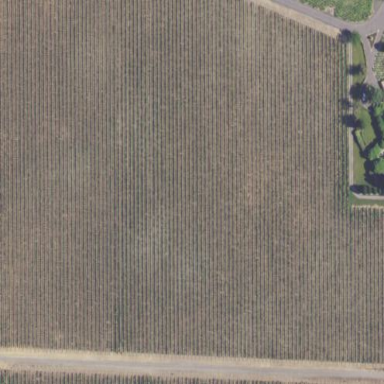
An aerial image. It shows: Vineyard growing grapes.